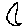
Label: moon